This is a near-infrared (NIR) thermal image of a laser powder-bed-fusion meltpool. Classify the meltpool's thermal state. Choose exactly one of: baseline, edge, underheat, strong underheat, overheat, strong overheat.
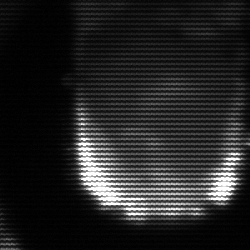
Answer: baseline